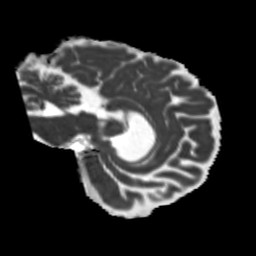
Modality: MD
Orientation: sagittal
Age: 64
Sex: male
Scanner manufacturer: siemens
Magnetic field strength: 3 T
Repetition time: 5.25 s
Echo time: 0.08 s